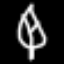
Label: leaf